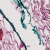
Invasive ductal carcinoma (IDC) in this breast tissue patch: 0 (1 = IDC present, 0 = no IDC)